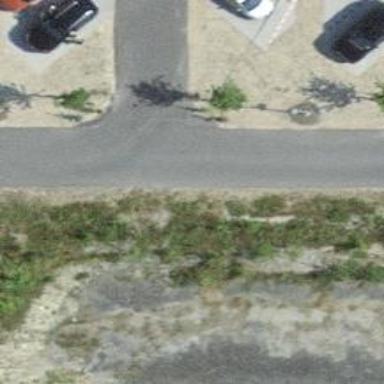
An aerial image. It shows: Parking aisle designated as service road.